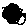
Label: zigzag